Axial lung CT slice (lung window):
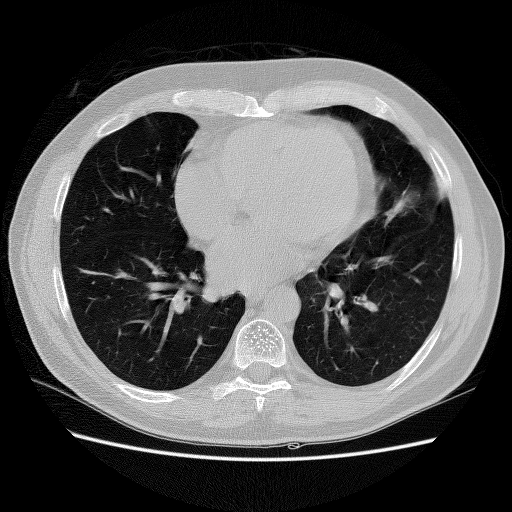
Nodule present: no